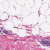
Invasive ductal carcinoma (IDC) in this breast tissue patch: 0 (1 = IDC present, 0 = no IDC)